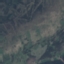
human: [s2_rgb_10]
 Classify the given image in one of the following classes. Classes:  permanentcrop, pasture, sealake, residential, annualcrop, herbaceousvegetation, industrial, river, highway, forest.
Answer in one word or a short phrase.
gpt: HerbaceousVegetation